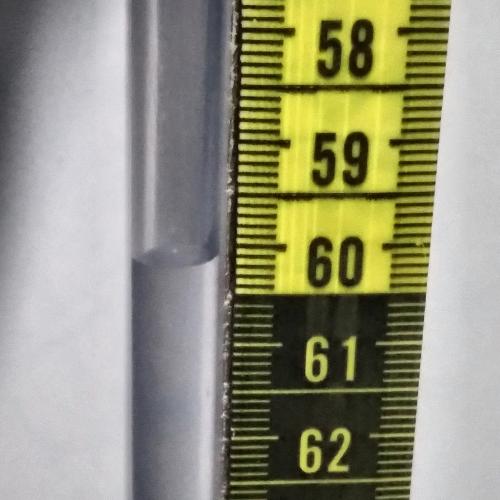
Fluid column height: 60.1 cm